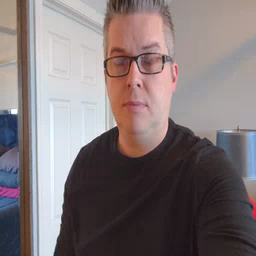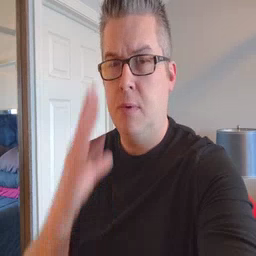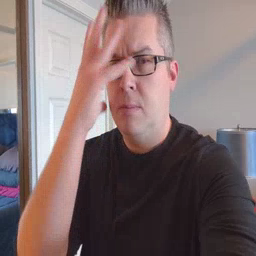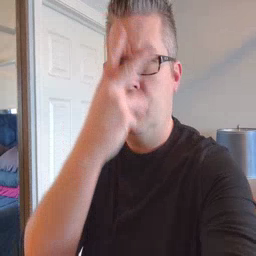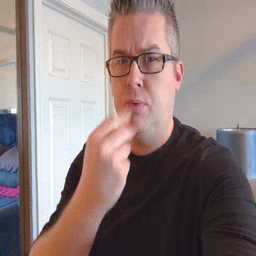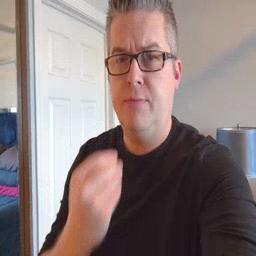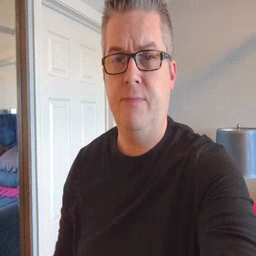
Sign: pretty